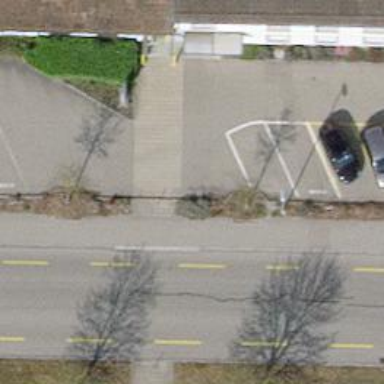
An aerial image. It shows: Bicycle parking facility.